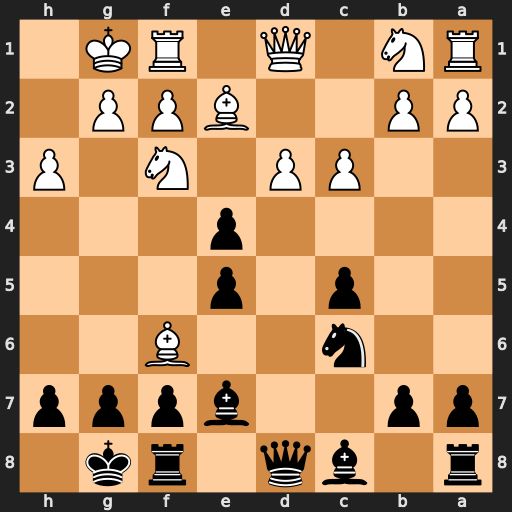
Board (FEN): r1bq1rk1/pp2bppp/2n2B2/2p1p3/4p3/2PP1N1P/PP2BPP1/RN1Q1RK1
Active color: b
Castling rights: -
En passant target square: -
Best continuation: exf3 Bxe7 fxe2